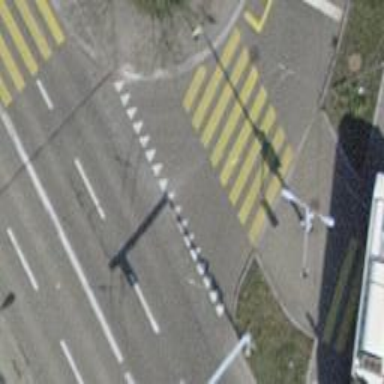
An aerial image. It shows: Zebra crossing with traffic signals. The crossing is marked by traffic lights.